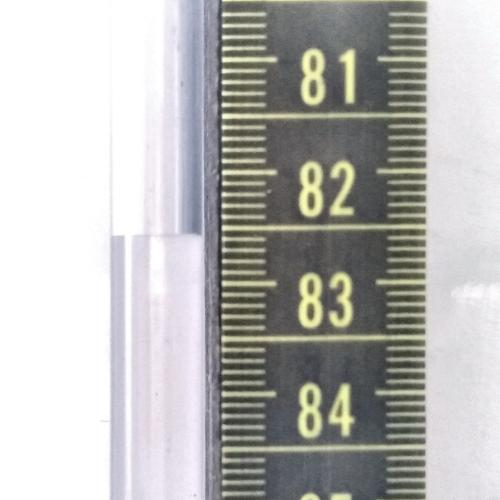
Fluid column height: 82.6 cm